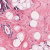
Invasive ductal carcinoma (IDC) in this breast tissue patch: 0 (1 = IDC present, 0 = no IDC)